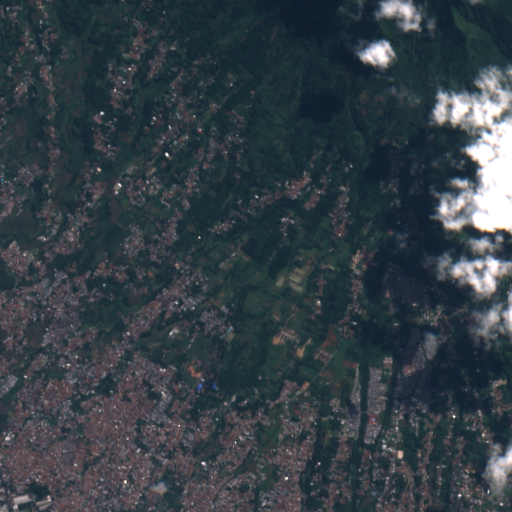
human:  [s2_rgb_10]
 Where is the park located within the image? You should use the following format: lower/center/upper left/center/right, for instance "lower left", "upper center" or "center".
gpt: The park is located in the lower left of the image.
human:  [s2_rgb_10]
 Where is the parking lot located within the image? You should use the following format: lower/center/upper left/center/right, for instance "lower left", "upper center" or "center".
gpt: The parking lot is located in the lower left of the image.
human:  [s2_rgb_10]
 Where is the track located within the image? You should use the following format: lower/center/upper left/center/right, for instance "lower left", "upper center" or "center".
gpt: There is no track in the image.